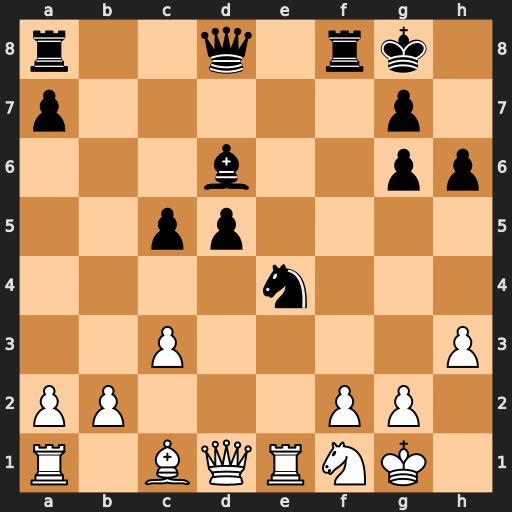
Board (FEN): r2q1rk1/p5p1/3b2pp/2pp4/4n3/2P4P/PP3PP1/R1BQRNK1
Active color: w
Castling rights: -
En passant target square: -
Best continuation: Qxd5+ Kh7 Qxe4